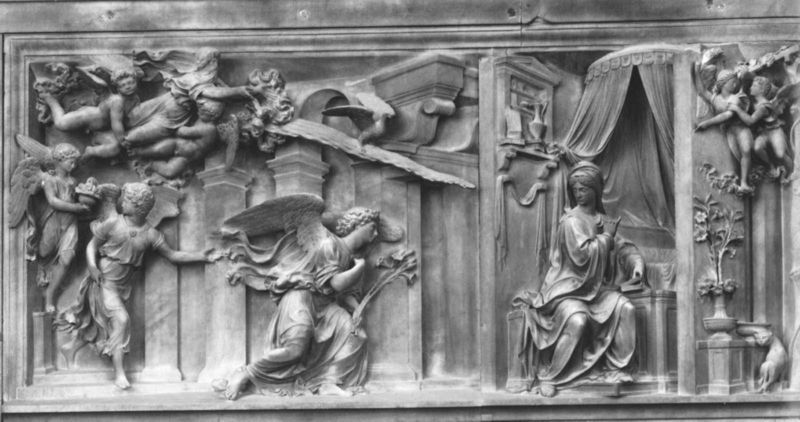
Titel: Santa Casa
Künstler: Andrea Sansovino
Standort: Loreto, Basilica della Santa Casa (EU - I - Marken)
Schlagwörter: flügel, umhang, menschen, sitzen, blumen, frau, raum, tisch, zimmer, hund, stein, taube, vorhang, renaissance, fliegen, kinder, engel, kanne, putte, vase, relief, schreibtisch, strauß, katze, buch, religion, baldachin, heilige, heilig, putten, maria, aufnahme, verkündigung, michael, botschaft, gabriel, ave, engelsgruß